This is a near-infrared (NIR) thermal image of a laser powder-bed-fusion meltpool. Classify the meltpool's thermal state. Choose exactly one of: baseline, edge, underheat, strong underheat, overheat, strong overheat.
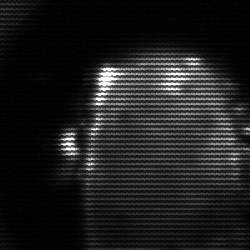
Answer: baseline